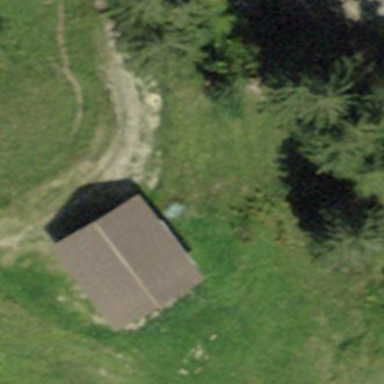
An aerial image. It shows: Barn.